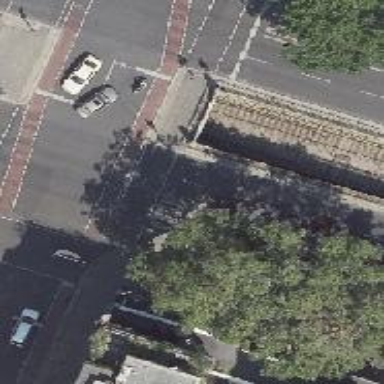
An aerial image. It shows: Road crossing with traffic signals.